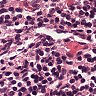
Metastatic tissue present: no